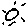
Label: sun